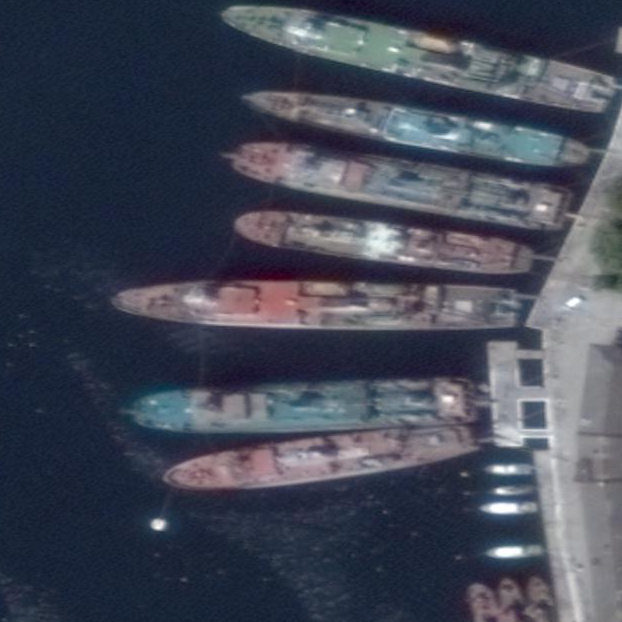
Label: civil